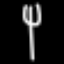
Label: fork